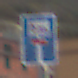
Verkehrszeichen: SackgasseRadverkehrFussgaengerDurchlaessig
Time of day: Midday
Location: Outdoor (Urban)
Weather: Overcast
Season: NotSpecified
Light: Natural